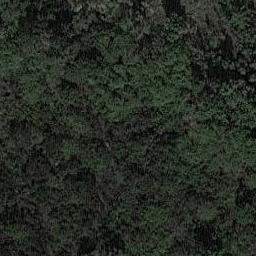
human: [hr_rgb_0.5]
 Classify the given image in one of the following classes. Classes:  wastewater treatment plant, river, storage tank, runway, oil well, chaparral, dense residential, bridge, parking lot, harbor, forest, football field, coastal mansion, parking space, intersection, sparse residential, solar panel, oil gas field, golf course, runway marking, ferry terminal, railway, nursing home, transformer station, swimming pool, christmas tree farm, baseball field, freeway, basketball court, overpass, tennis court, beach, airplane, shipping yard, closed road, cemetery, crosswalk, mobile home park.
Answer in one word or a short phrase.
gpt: forest